Question: I am creating a data warehouse from a store database and I have a question regarding the design of my dimensions and facts.
In the store database a table exists for Person, Person_Address and Person_Address_Type. These are linked by another tabled name Entity_Address_ID which links the three tables by their primary keys to give details on what a person's address is and what type of address it is.
My question is, should I create a dimension for all three tables, and a fact-less fact table to link them together or should I de-normalise my dimensions and add to each dimension a foreign key for the address and address type they are linked too?
Here is a very quick UML of what the current database looks like to provide clarification

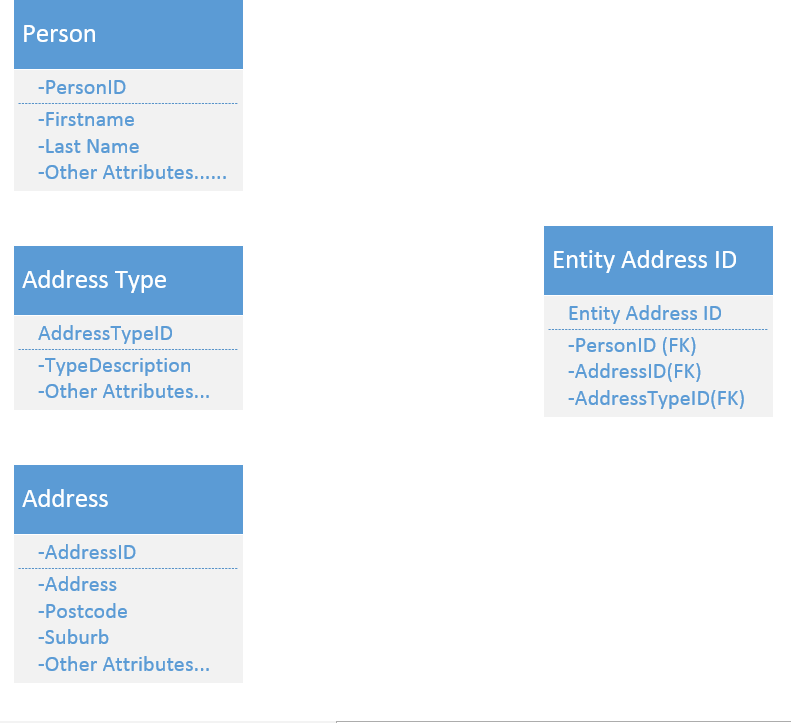
Answer: You should create a Person dimension with a set of address attributes (mailing address, billing address, etc), i.e. denormalize all this data and load it into a single table.